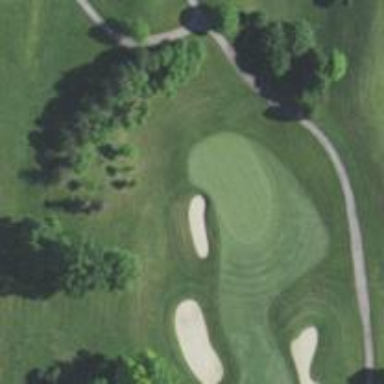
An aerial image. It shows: Golf hole.